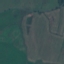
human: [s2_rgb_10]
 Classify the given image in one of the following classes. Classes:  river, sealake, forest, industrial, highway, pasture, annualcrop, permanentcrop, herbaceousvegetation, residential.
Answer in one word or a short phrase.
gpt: Pasture